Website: home-depot
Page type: billing-address
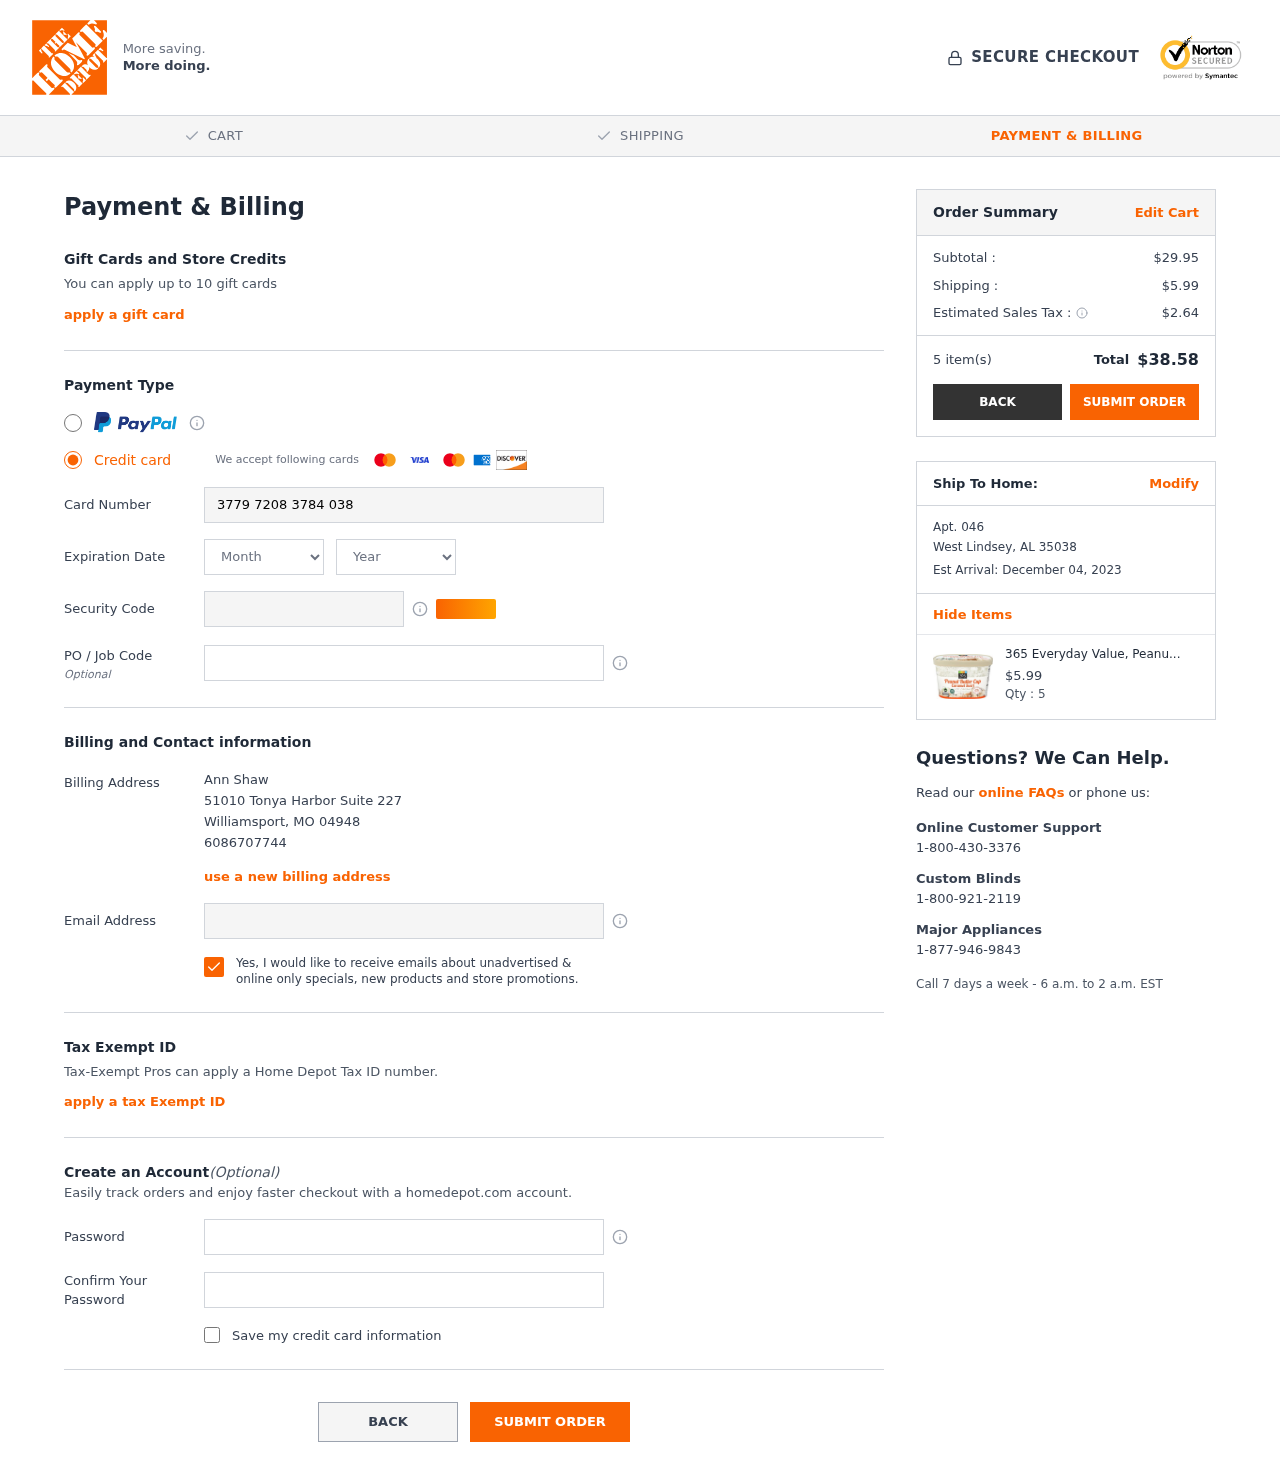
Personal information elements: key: PII_CARD_CVV
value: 7216
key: PII_CARD_EXPIRY_MONTH
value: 04
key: PII_CARD_EXPIRY_YEAR
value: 27
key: PII_CARD_NUMBER
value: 3779 7208 3784 038
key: PII_CITY
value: Williamsport
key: PII_CITY2
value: West Lindsey
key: PII_EMAIL
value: ann.shaw@hotmail.com
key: PII_FULLNAME
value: Ann Shaw
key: PII_PHONE
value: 6086707744
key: PII_POSTCODE
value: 04948
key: PII_POSTCODE2
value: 35038
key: PII_STATE_ABBR
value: MO
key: PII_STATE_ABBR2
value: AL
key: PII_STREET
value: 51010 Tonya Harbor Suite 227
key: PII_STREET2
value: Apt. 046
Product elements: key: PRODUCT1_NAME
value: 365 Everyday Value, Peanut Butter Cup Caramel Swirl Ice Cream, 1.75 QT, (Frozen)
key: PRODUCT1_PRICE
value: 5.99
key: PRODUCT1_QUANTITY
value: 5
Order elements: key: ORDER_SUBTOTAL
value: $29.95
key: ORDER_SHIPPING_COST
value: $5.99
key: ORDER_TAX
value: $2.64
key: ORDER_NUM_ITEMS
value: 5 item(s)
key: ORDER_TOTAL
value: $38.58
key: ORDER_DELIVERY_DATE
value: Est Arrival: December 04, 2023